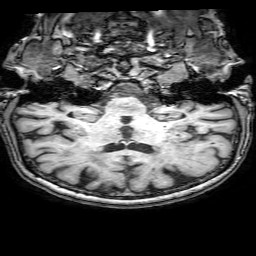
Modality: T1w
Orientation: sagittal
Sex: female
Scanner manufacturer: philips
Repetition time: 0.008354 s
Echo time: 0.00387 s